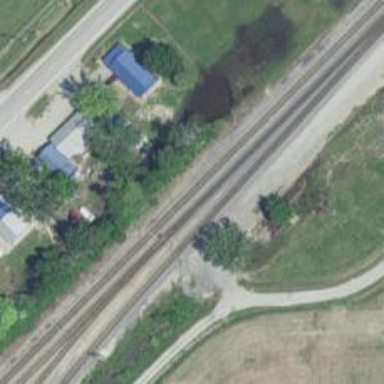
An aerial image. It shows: Railway siding for service.